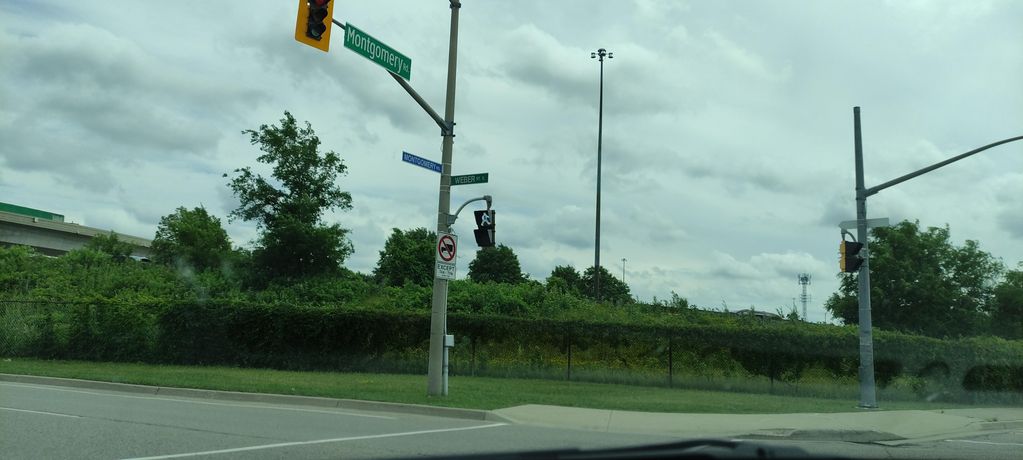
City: kitchener-waterloo